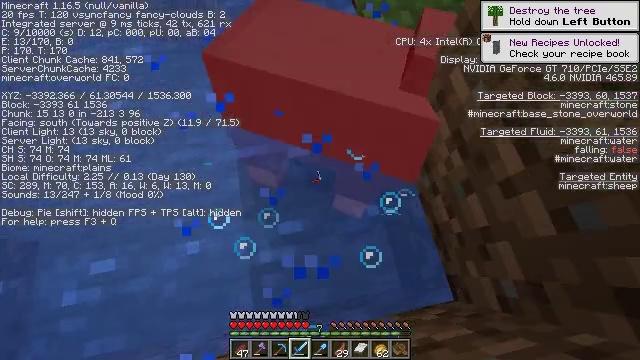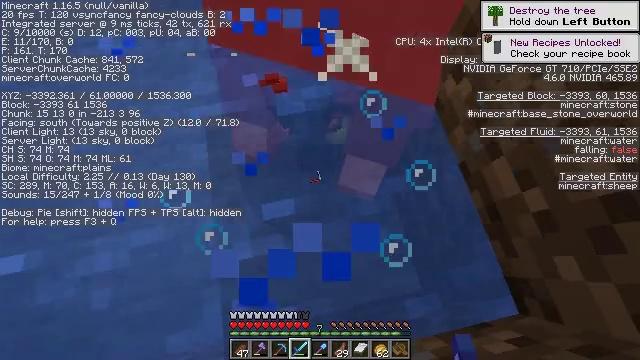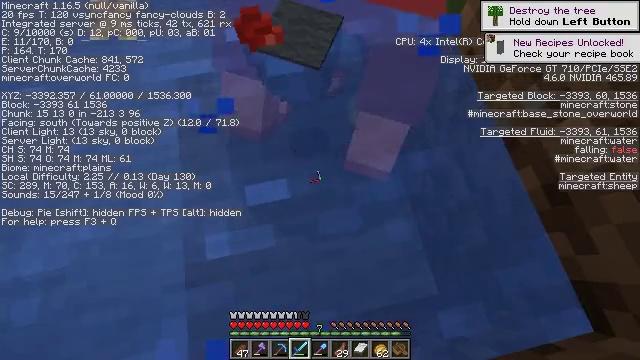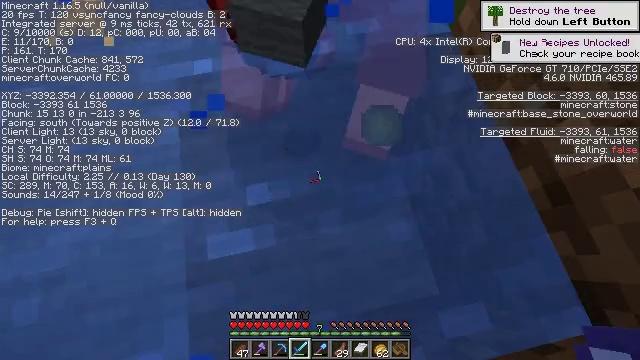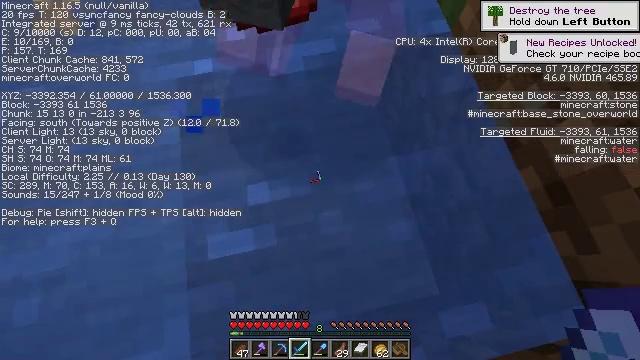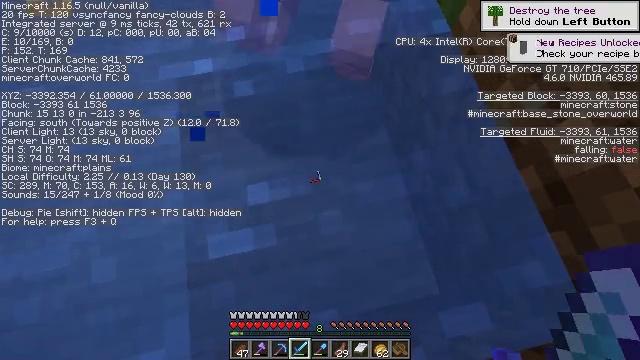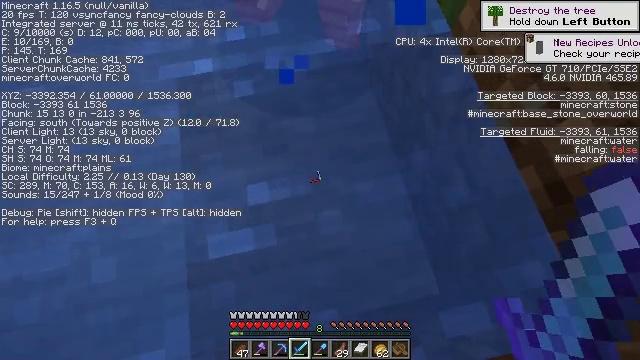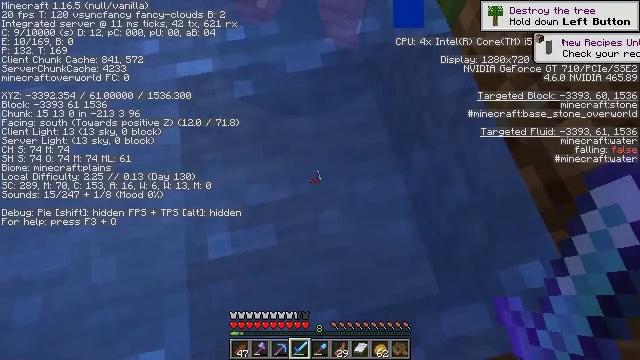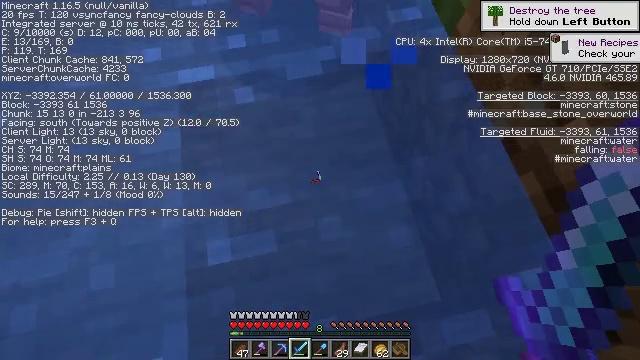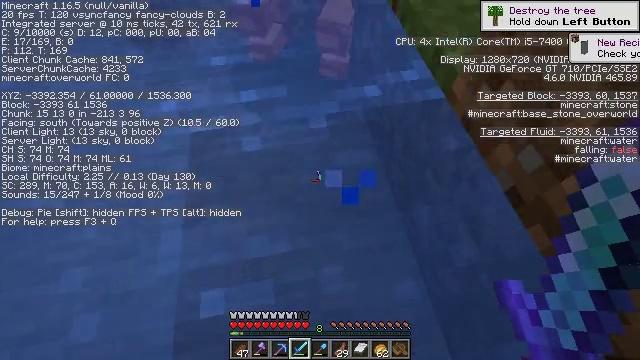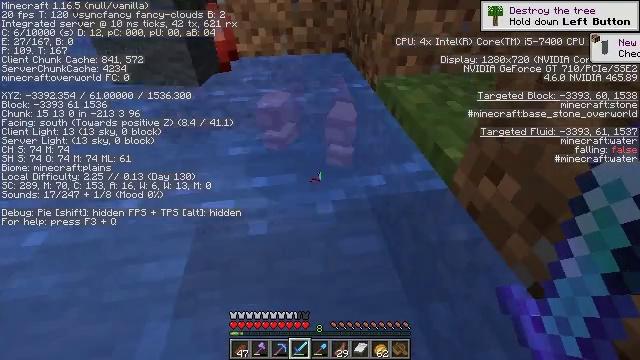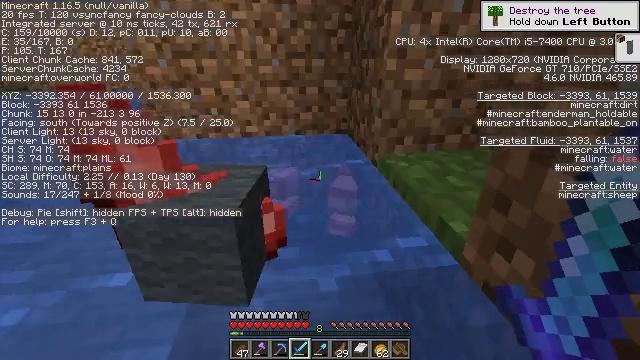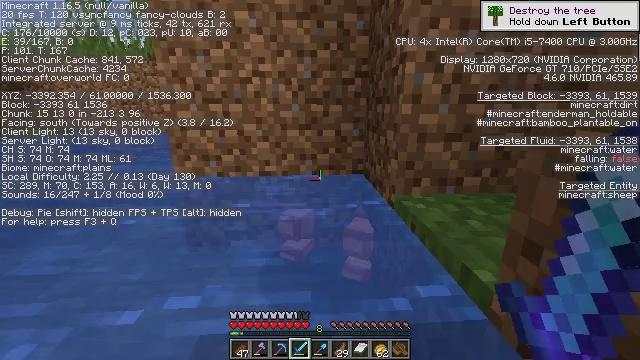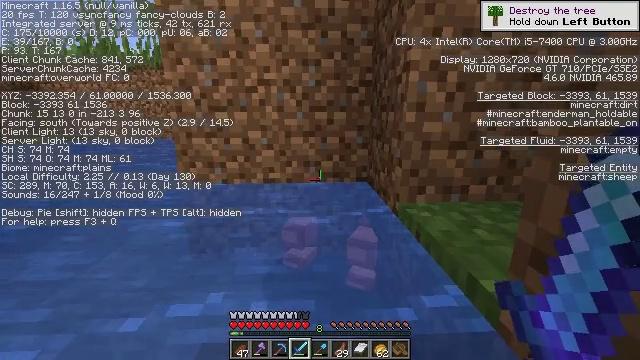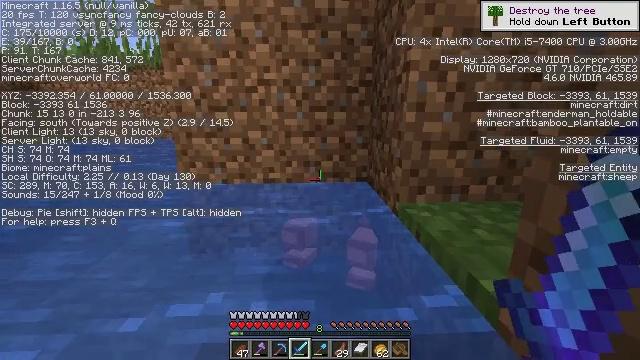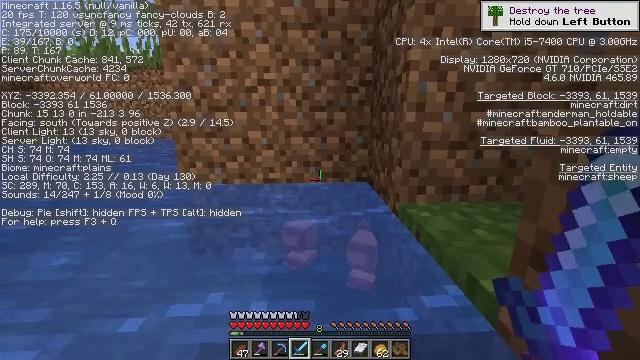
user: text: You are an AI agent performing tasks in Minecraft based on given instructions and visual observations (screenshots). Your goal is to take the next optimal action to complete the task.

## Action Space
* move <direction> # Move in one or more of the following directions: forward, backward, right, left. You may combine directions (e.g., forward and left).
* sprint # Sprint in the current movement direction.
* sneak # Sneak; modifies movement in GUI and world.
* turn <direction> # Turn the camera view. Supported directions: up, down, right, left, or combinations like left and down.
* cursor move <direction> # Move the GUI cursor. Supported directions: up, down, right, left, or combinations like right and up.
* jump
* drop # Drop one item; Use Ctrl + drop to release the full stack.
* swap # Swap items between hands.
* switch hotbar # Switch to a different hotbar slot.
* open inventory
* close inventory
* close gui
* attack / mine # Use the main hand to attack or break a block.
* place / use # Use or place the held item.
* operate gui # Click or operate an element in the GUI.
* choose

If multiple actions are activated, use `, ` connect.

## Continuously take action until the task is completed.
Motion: motion action
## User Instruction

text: Dig up the grass block for dirt.
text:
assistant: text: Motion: no_op
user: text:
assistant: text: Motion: no_op
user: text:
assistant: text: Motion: no_op
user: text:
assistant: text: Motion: no_op
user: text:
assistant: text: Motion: no_op
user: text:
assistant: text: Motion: no_op
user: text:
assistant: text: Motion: no_op
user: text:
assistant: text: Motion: turn up
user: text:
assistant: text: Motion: turn left and up
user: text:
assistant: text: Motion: turn left and up
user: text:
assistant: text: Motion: turn up
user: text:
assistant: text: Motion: turn left and up
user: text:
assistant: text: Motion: turn up
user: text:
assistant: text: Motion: no_op
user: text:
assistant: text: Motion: no_op
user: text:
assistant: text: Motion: no_op
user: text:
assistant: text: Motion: move forward
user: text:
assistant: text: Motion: move forward, turn left and down
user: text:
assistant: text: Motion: move forward, turn left and down
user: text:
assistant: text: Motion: move forward
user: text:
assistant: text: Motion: move forward
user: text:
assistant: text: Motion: move forward
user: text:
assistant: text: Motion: move forward
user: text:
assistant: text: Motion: move forward
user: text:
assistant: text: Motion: move forward
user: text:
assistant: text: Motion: move forward, turn right
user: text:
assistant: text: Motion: move forward, turn right
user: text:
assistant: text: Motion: move forward, turn right
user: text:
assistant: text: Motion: move forward, turn right
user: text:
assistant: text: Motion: move forward, turn right